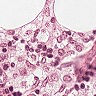
Metastatic tissue present: no